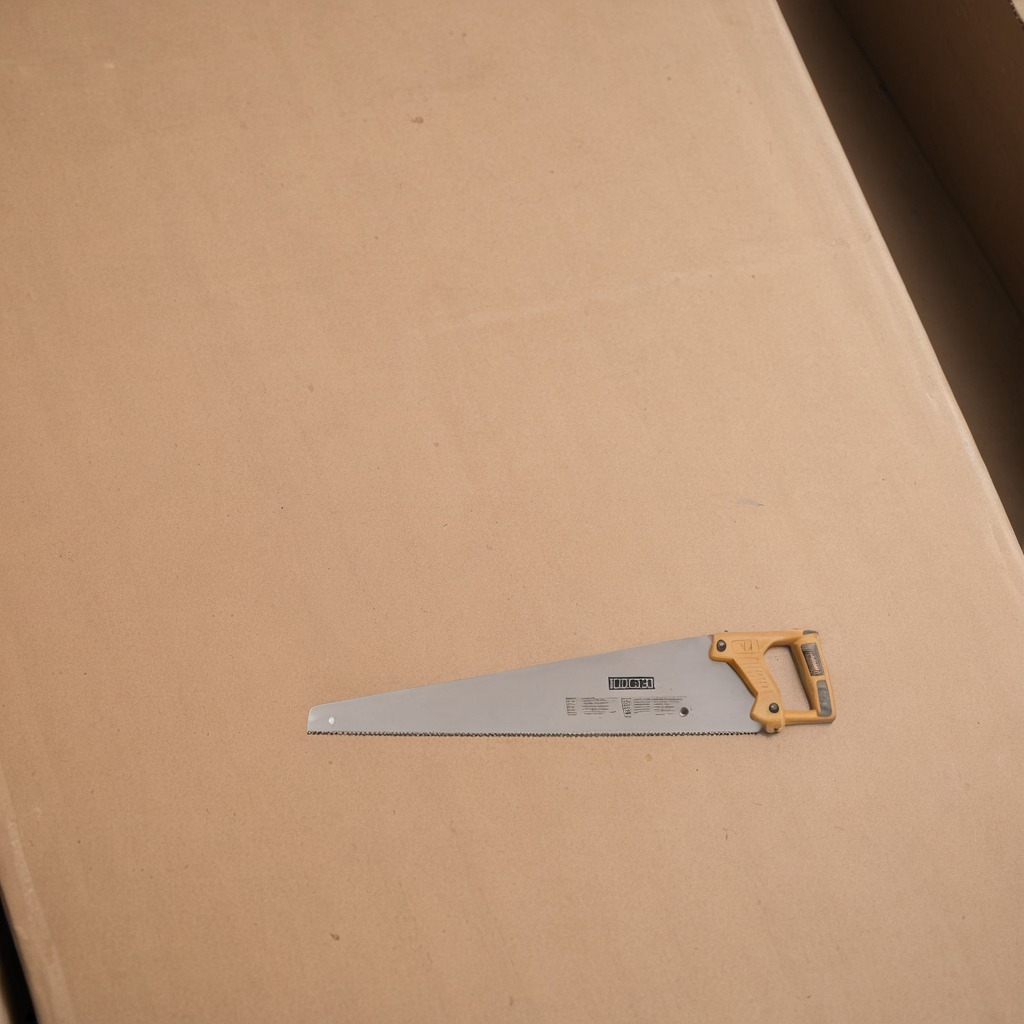
A metal saw is lying on a cardboard box surface in an outdoor workshop during daytime bright natural light soft shadows slightly creased but